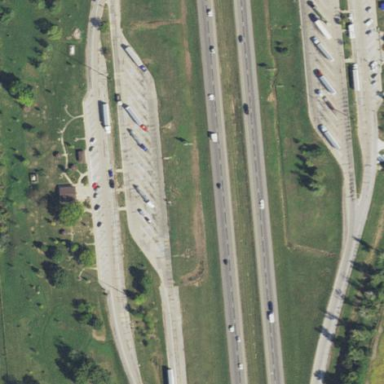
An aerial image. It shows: Rest area along the road.